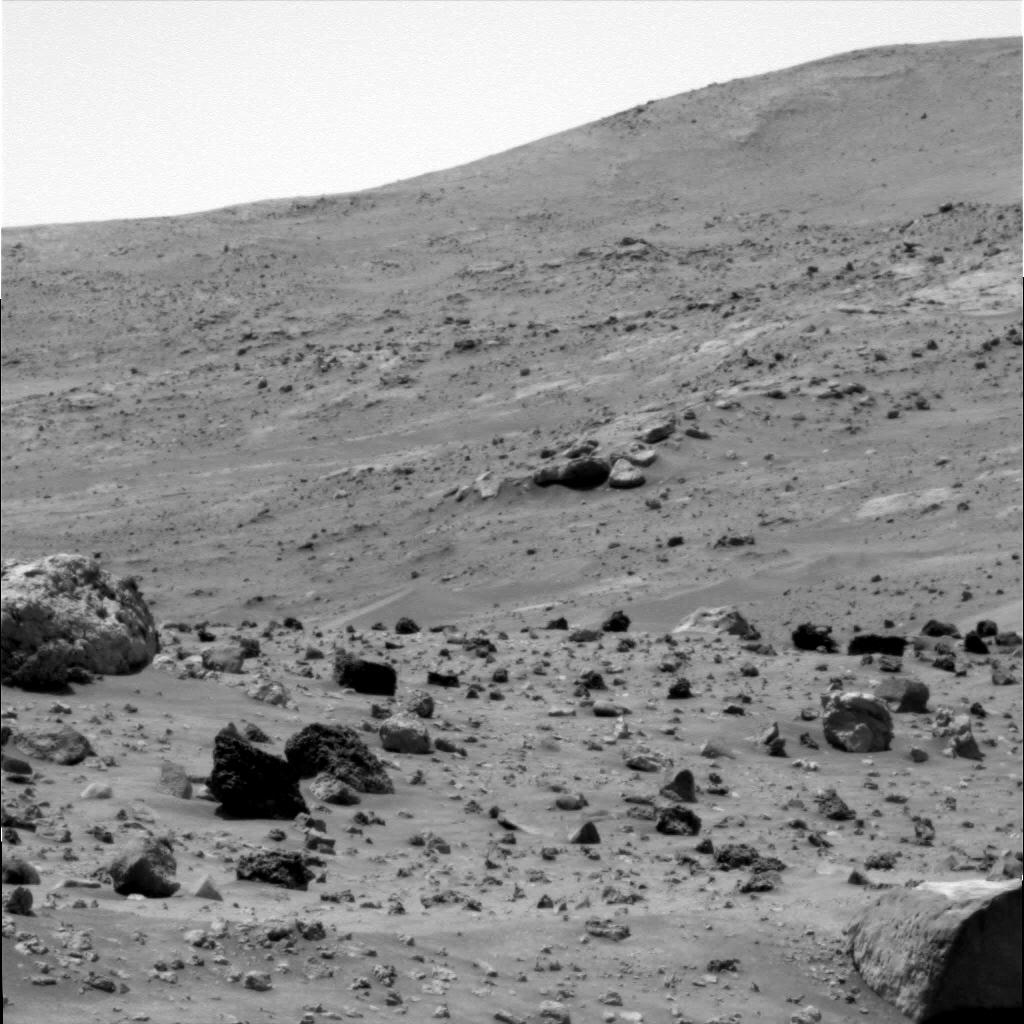
Terrain classes present: Gravel / Sand / Soil, Rock, Shadow, Sky / Distant Mountains